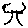
Label: tree